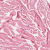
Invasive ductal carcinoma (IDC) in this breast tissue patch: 0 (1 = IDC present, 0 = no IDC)